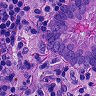
Metastatic tissue present: yes